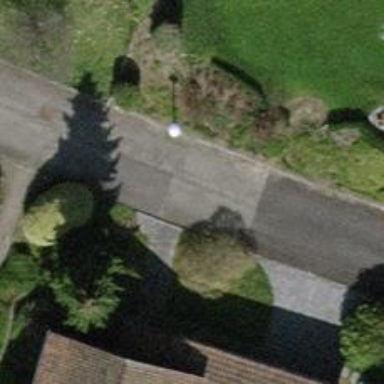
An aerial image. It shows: Residential road with no sidewalk.